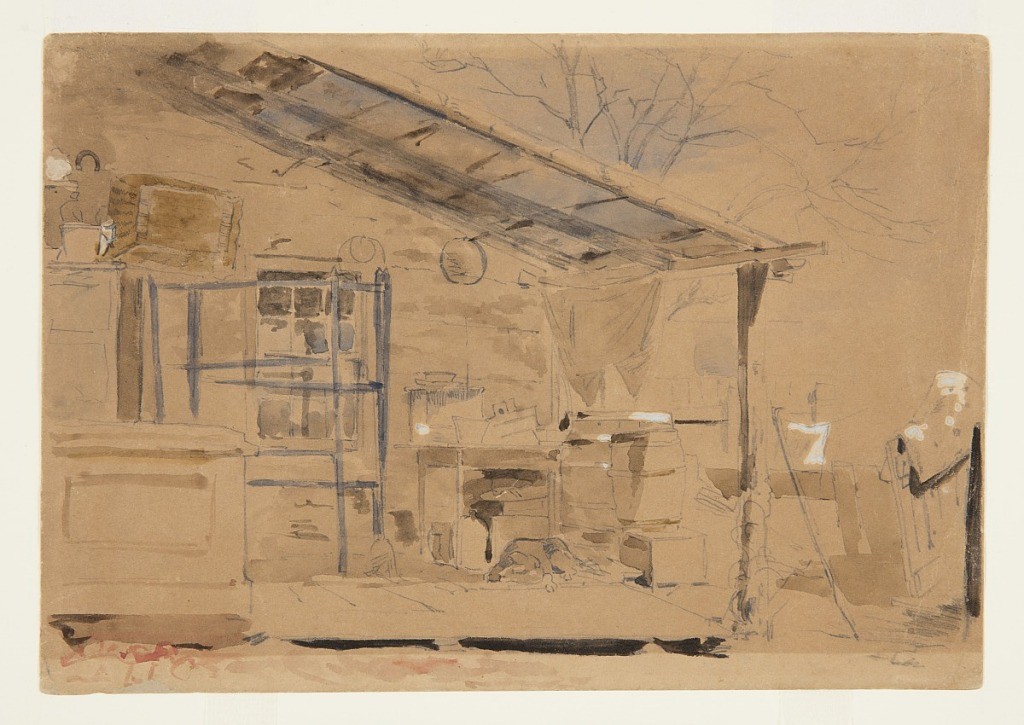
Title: House with a Porch
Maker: Winslow Homer, American, 1836–1910
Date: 1858–1860
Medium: Graphite, brush and wash on paper
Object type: Drawing
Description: Sketch of a house with a porch, yard, and fence.